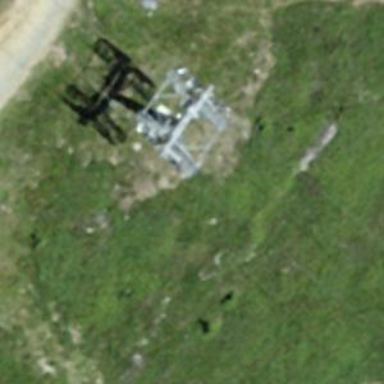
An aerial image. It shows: Pylon for aerialway.